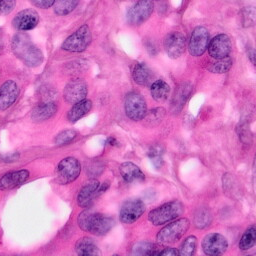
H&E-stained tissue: Pancreatic